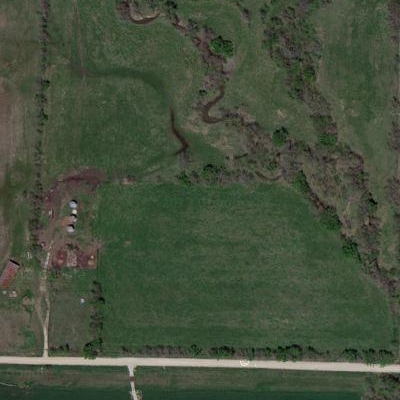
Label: aGrass